Interaction volume radius: 10 \u00c5
Interaction volume height: 25 \u00c5
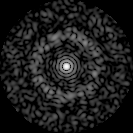
Disorder parameter: 0.8425